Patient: sex M, age 48
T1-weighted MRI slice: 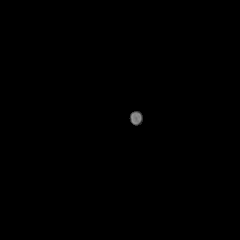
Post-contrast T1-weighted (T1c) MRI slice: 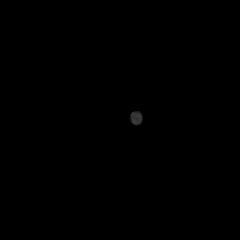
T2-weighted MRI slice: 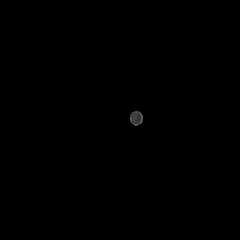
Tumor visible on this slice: no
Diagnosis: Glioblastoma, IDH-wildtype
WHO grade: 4